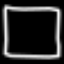
Label: square